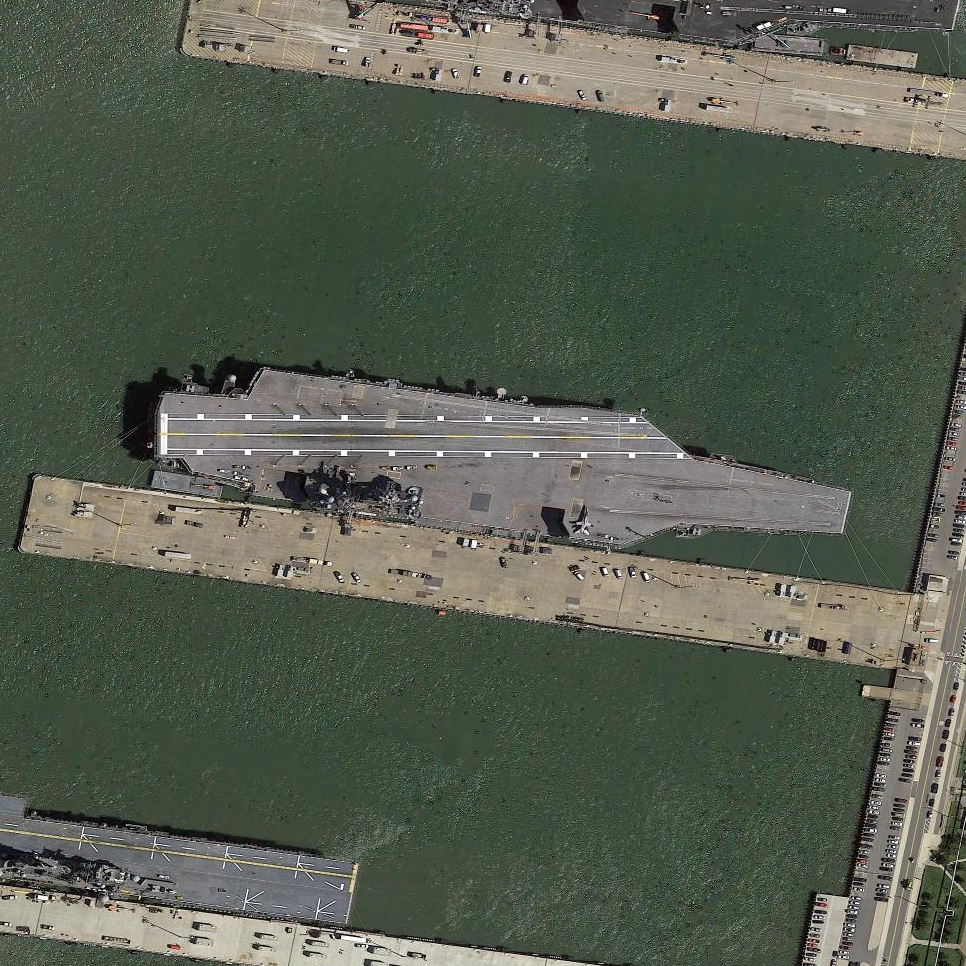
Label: Nimitz-class_aircraft_carrier